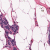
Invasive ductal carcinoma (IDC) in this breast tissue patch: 0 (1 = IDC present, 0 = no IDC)